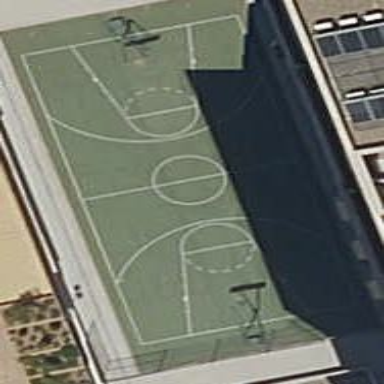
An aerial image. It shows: Basketball court in the leisure land pitch.